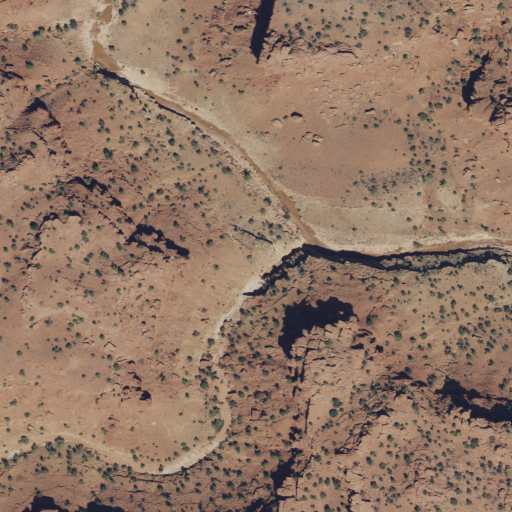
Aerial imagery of valley in Utah named Calf Canyon containing shrub and evergreen forest